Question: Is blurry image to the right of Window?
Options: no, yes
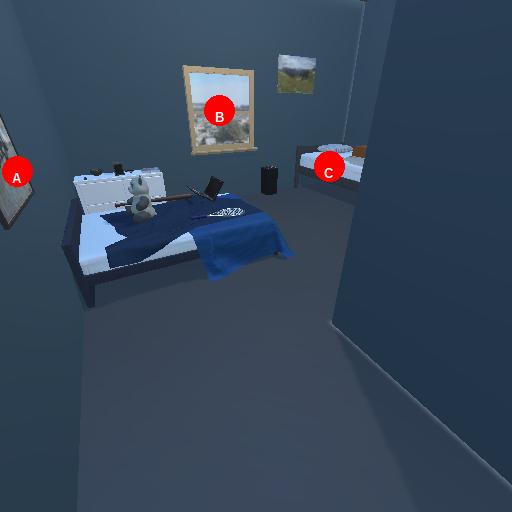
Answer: no